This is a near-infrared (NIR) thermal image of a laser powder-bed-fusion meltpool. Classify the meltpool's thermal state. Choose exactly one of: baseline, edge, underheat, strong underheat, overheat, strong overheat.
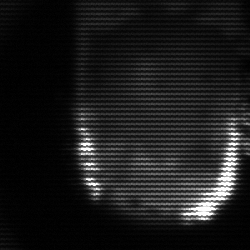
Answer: baseline